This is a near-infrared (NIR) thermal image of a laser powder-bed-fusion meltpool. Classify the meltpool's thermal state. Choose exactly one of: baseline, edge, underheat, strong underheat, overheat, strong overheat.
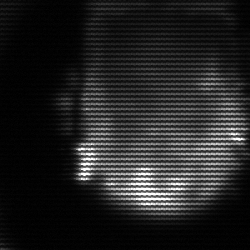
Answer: edge